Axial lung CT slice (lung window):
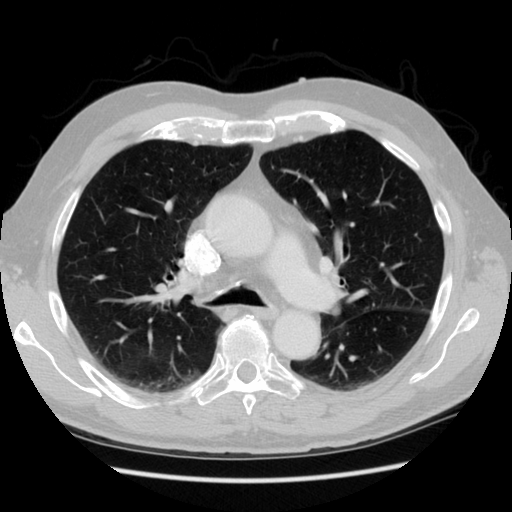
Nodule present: no